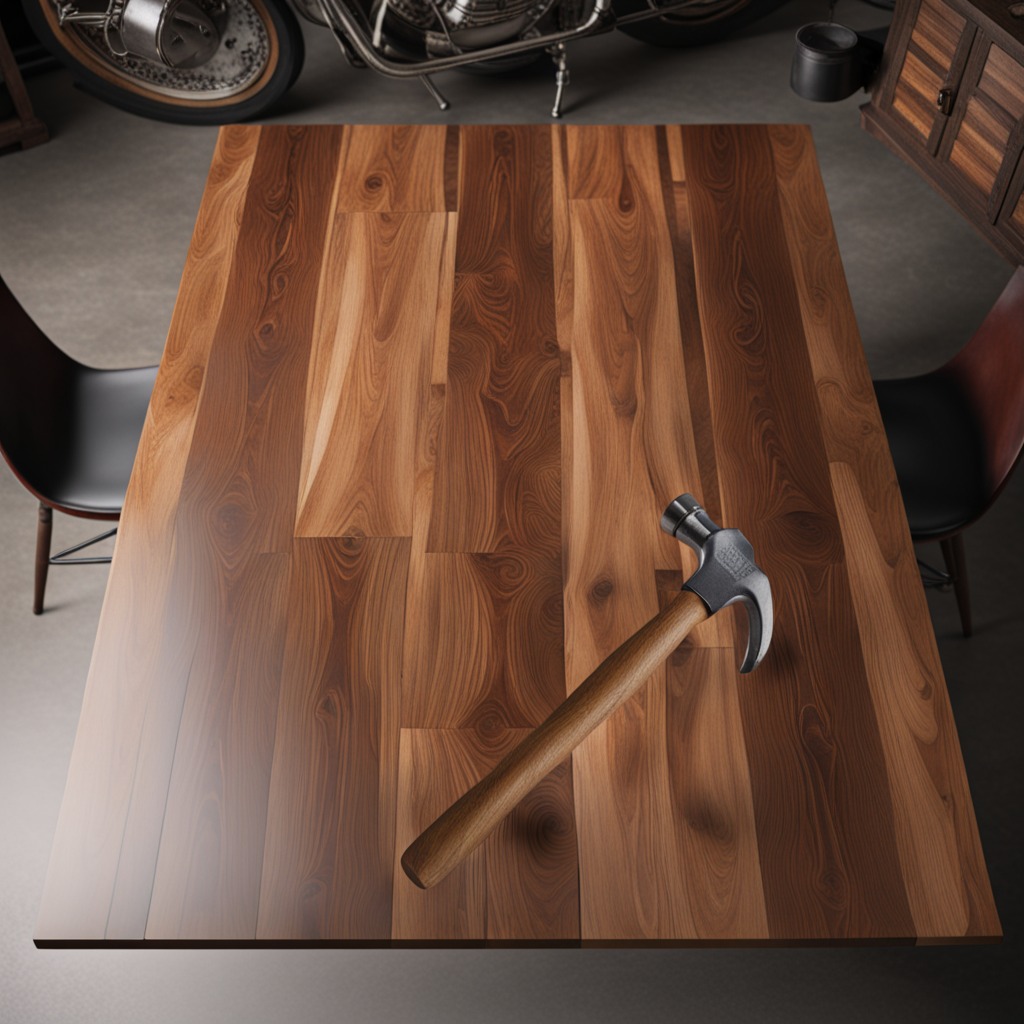
A hammer lies on the table in the garage.